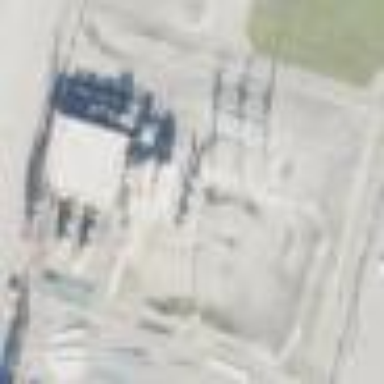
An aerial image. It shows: Industrial power substation enclosed by fence.